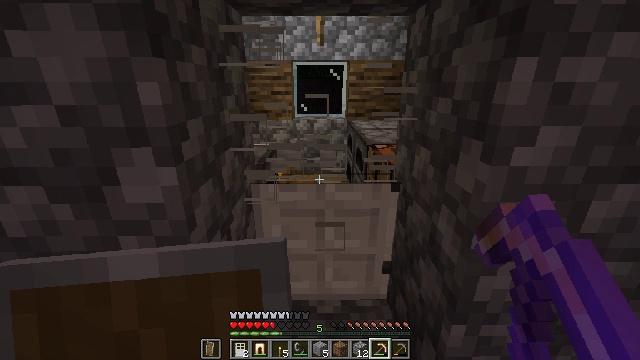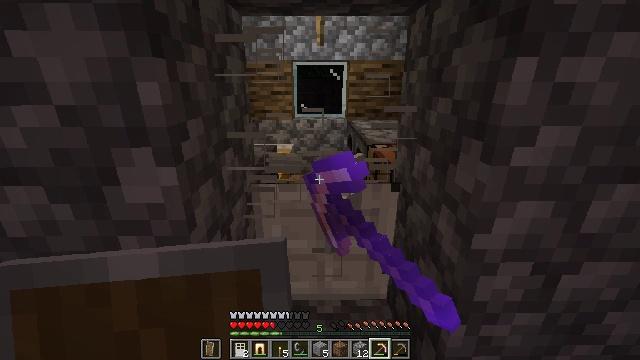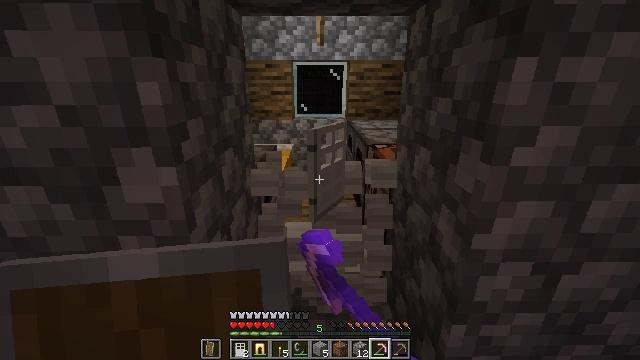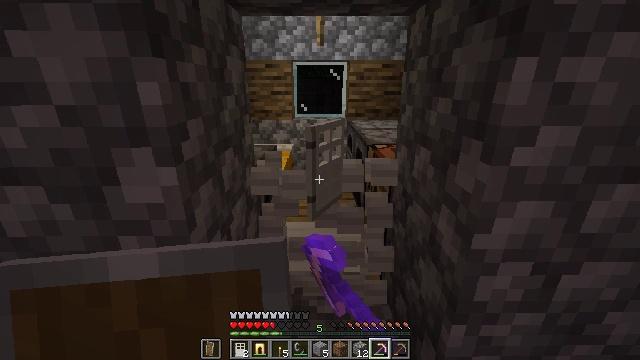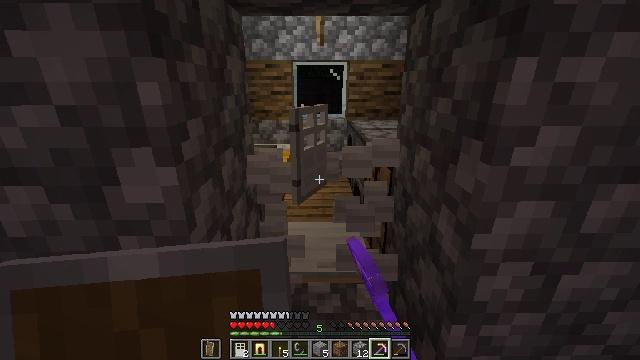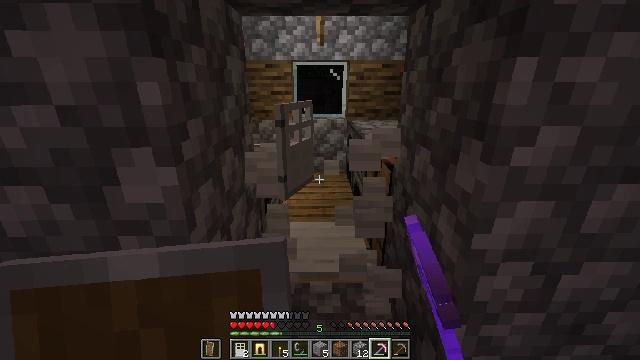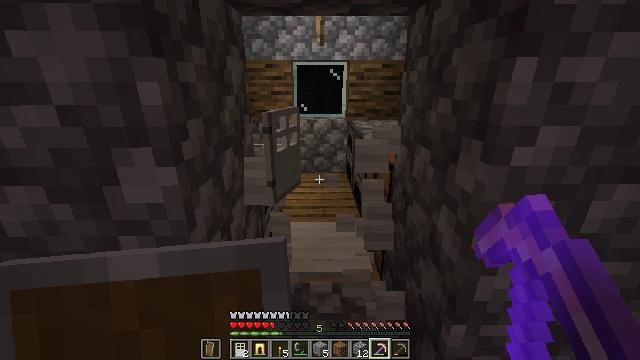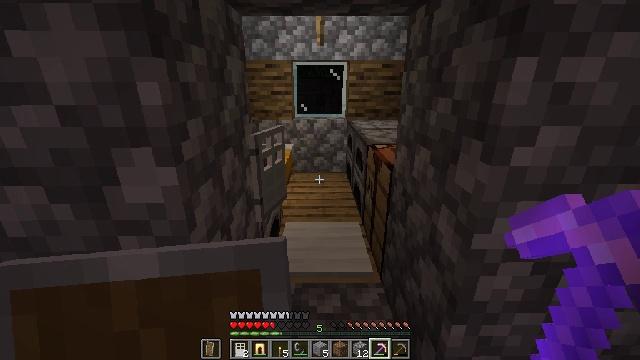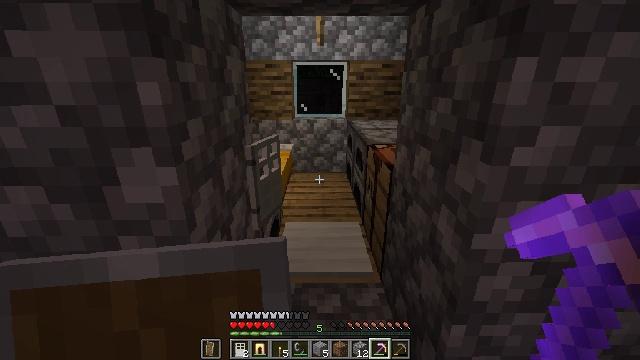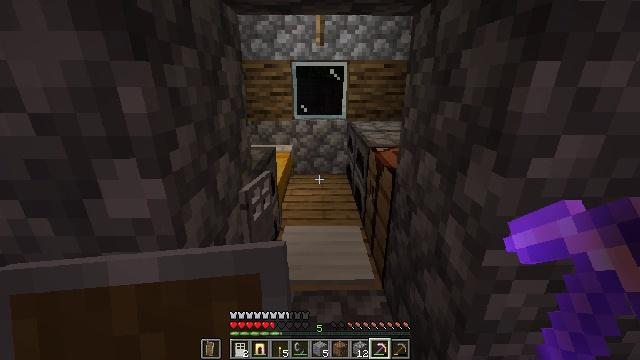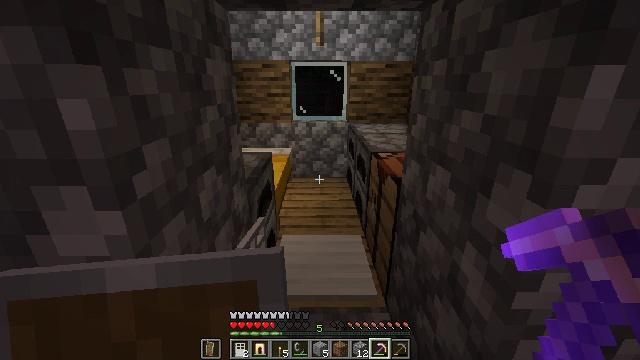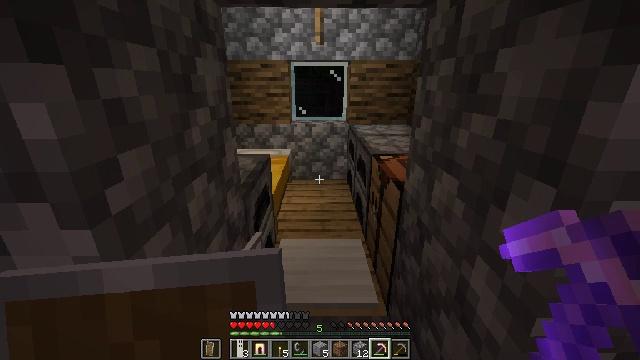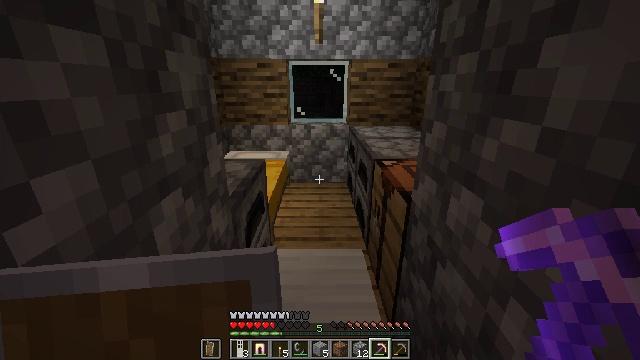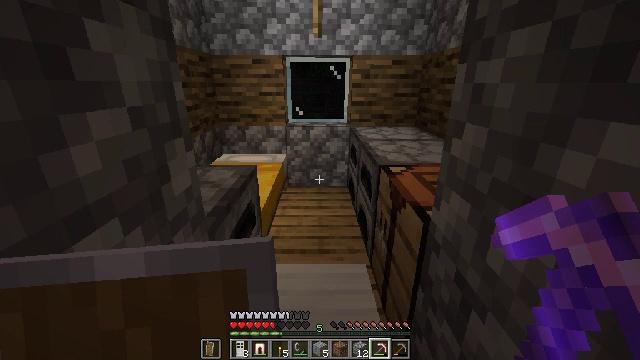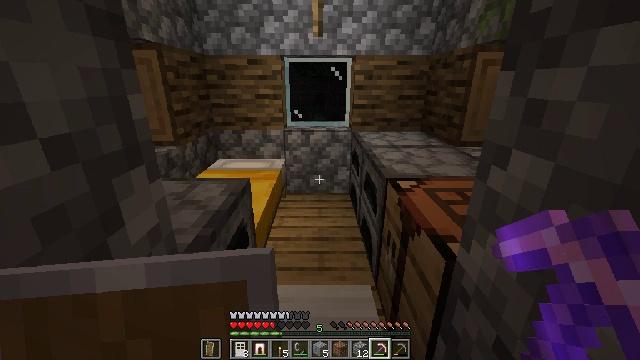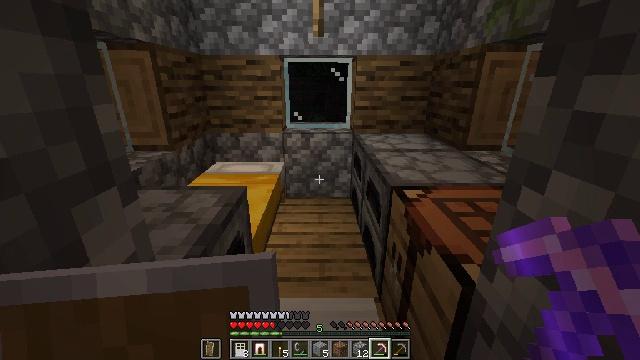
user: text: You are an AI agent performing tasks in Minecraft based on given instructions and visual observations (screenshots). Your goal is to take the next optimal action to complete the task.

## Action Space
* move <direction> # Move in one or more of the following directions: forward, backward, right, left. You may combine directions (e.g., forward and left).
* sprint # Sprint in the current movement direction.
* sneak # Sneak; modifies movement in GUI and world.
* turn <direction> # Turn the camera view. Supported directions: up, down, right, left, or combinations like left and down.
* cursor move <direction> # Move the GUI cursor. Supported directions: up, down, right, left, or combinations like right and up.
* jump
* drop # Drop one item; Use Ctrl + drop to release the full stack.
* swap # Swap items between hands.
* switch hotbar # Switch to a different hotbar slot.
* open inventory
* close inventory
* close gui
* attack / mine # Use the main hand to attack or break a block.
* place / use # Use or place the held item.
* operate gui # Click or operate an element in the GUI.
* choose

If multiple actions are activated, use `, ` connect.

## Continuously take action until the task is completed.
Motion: motion action
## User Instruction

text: Utilize the crafting table to craft a heavy weighted pressure plate.
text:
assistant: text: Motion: attack / mine
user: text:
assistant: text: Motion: attack / mine
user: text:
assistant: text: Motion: attack / mine
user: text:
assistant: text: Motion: no_op
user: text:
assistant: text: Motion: no_op
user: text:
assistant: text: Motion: no_op
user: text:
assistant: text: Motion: no_op
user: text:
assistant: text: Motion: no_op
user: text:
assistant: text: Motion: move forward
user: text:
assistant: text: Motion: move forward
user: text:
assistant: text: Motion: move forward
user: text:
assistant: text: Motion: move forward
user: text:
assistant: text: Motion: move forward
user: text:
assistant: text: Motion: move forward
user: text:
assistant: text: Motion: move forward
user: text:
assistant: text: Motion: move forward
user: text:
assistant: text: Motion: move forward
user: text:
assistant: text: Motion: move forward
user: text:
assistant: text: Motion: move forward, turn left
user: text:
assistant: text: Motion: move forward
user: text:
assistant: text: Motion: move forward
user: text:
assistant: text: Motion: move forward, turn left
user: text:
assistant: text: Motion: turn left and down
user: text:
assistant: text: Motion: turn left and down
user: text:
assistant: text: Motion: turn left and down
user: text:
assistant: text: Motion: turn left
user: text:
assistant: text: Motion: turn left
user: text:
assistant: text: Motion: turn left and down
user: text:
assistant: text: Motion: turn left and down
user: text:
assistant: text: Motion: turn left and down